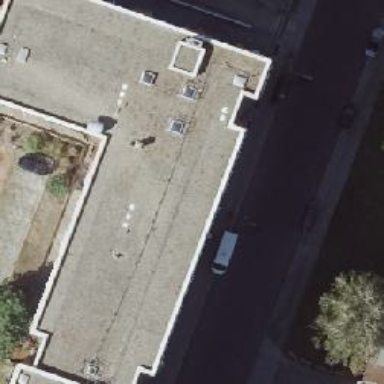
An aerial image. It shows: Commercial building.